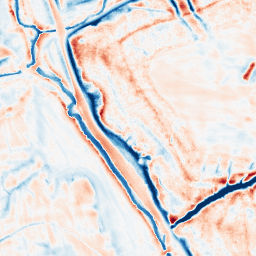
Category: edge_preserving
Decomposition family: bilateral
Decomposition parameters: d: 21
sigma_color: 50
sigma_space: 100
Upsampling method: quartic
Upsampling parameters: scale: 4
Upsampling scale: 4